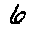
Label: 6